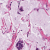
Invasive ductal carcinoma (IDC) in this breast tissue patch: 1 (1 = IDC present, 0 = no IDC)